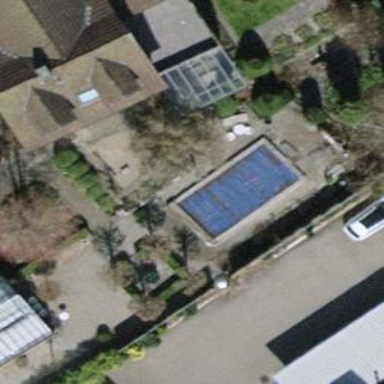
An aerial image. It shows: Swimming pool located in leisure land.